Question: I just started learning opengl technology.
My program draw 2d isometric tiles and program output this:
Be unknown reasons black lines appear when two textures overlap or two textures touch.
Code example:
'''
typedef unsigned int ID;
class GraphicEngine {
public:
GraphicEngine();
~GraphicEngine();
void initShaders(const char* vertexShaderSource, const char* fragmentShaderSource);
void initRenderData(float vertices[], unsigned int size);
std::vector<ID> initTextures(std::vector<std::string>& paths);
void drawTextures(std::vector<ID> testuresIds);
private:
GraphicEngine(GraphicEngine&) = delete;
GraphicEngine(GraphicEngine&&) = delete;
GraphicEngine& operator=(const GraphicEngine& other) = delete;
private:
unsigned int VBO = 0;
unsigned int VAO = 0;
unsigned int EBO = 0;
unsigned int shaderProgram;
};
GraphicEngine::GraphicEngine() {
}
GraphicEngine::~GraphicEngine() {
glDeleteVertexArrays(1, &VAO);
glDeleteBuffers(1, &VBO);
glDeleteBuffers(1, &EBO);
}
void GraphicEngine::initShaders(const char* vertexShaderSource, const char* fragmentShaderSource) {
glEnable(GL_BLEND);
glBlendFunc(GL_SRC_ALPHA, GL_ONE_MINUS_SRC_ALPHA);
unsigned int vertexShader = glCreateShader(GL_VERTEX_SHADER);
unsigned int fragmentShader = glCreateShader(GL_FRAGMENT_SHADER);
shaderProgram = glCreateProgram();
glShaderSource(vertexShader, 1, &vertexShaderSource, NULL);
glCompileShader(vertexShader);
glShaderSource(fragmentShader, 1, &fragmentShaderSource, NULL);
glCompileShader(fragmentShader);
glAttachShader(shaderProgram, vertexShader);
glAttachShader(shaderProgram, fragmentShader);
glLinkProgram(shaderProgram);
}
void GraphicEngine::initRenderData(float vertices[], unsigned int size) {
unsigned int indices[] = {
0, 1, 3,
1, 2, 3
};
glGenVertexArrays(1, &VAO);
glGenBuffers(1, &VBO);
glGenBuffers(1, &EBO);
glBindVertexArray(VAO);
glBindBuffer(GL_ARRAY_BUFFER, VBO);
glBufferData(GL_ARRAY_BUFFER, size, vertices, GL_STATIC_DRAW);
glBindBuffer(GL_ELEMENT_ARRAY_BUFFER, EBO);
glBufferData(GL_ELEMENT_ARRAY_BUFFER, sizeof(indices), indices, GL_STATIC_DRAW);
glVertexAttribPointer(0, 3, GL_FLOAT, GL_FALSE, 5 * sizeof(float), (void*)0);
glEnableVertexAttribArray(0);
glVertexAttribPointer(1, 2, GL_FLOAT, GL_FALSE, 5 * sizeof(float), (void*)(3 * sizeof(float)));
glEnableVertexAttribArray(1);
}
std::vector<ID> GraphicEngine::initTextures(std::vector<std::string>& paths) {
std::vector<ID> ids(paths.size());
stbi_set_flip_vertically_on_load(true);
for (int i = 0; i < paths.size(); i++) {
unsigned int texture;
glGenTextures(1, &ids[i]);
glBindTexture(GL_TEXTURE_2D, ids[i]);
glTexParameteri(GL_TEXTURE_2D, GL_TEXTURE_WRAP_S, GL_CLAMP_TO_EDGE);
glTexParameteri(GL_TEXTURE_2D, GL_TEXTURE_WRAP_T, GL_CLAMP_TO_EDGE);
glTexParameteri(GL_TEXTURE_2D, GL_TEXTURE_MIN_FILTER, GL_LINEAR);
glTexParameteri(GL_TEXTURE_2D, GL_TEXTURE_MAG_FILTER, GL_LINEAR);
int width, height, nrChannels;
unsigned char* data = stbi_load(paths[i].c_str(), &width, &height, &nrChannels, STBI_rgb_alpha);
if (data)
{
glTexImage2D(GL_TEXTURE_2D, 0, GL_RGBA, width, height, 0, GL_RGBA, GL_UNSIGNED_BYTE, data);
glGenerateMipmap(GL_TEXTURE_2D);
}
stbi_image_free(data);
}
return ids;
}
void GraphicEngine::drawTextures(std::vector<ID> testuresIds) {
static bool ex = false;
for (auto testureId : testuresIds) {
for (int i = 0; i < 4; i++) {
glBindTexture(GL_TEXTURE_2D, testureId);
glm::mat4 transform = glm::mat4(1.0f);
transform = glm::translate(transform, glm::vec3(i * 0.6f + 0.0f, 0.0f, 0.0f));
glUseProgram(shaderProgram);
unsigned int transformLoc = glGetUniformLocation(shaderProgram, "transform");
glUniformMatrix4fv(transformLoc, 1, GL_FALSE, glm::value_ptr(transform));
glBindVertexArray(VAO);
glDrawElements(GL_TRIANGLES, 6, GL_UNSIGNED_INT, 0);
}
for (int i = 0; i < 4; i++) {
glBindTexture(GL_TEXTURE_2D, testureId);
glm::mat4 transform = glm::mat4(1.0f);
transform = glm::translate(transform, glm::vec3(i * 0.6f - 0.3f, -0.16f, 0.0f));
glUseProgram(shaderProgram);
unsigned int transformLoc = glGetUniformLocation(shaderProgram, "transform");
glUniformMatrix4fv(transformLoc, 1, GL_FALSE, glm::value_ptr(transform));
glBindVertexArray(VAO);
glDrawElements(GL_TRIANGLES, 6, GL_UNSIGNED_INT, 0);
}
}
const unsigned int SCR_WIDTH = 800;
const unsigned int SCR_HEIGHT = 600;
Window::Window():window(nullptr) {}
Window::~Window() {
glfwTerminate();
}
bool Window::initWindowResources() {
bool result = false;
if (glfwInit() == GLFW_TRUE) {
glfwWindowHint(GLFW_CONTEXT_VERSION_MAJOR, 3);
glfwWindowHint(GLFW_CONTEXT_VERSION_MINOR, 3);
glfwWindowHint(GLFW_OPENGL_PROFILE, GLFW_OPENGL_CORE_PROFILE);
window = glfwCreateWindow(SCR_WIDTH, SCR_HEIGHT, "LearnOpenGL", NULL, NULL);
if (window != nullptr) {
glfwMakeContextCurrent(window);
if (glfwSetFramebufferSizeCallback(window, <URL> {
glViewport(0, 0, width, height); }) == NULL) {
if (gladLoadGLLoader((GLADloadproc)glfwGetProcAddress)) {
result = true;
}
}
}
}
return result;
}
const char* vertexShaderSource =
"#version 330 core
"
"layout(location = 0) in vec3 aPos;
"
"layout(location = 1) in vec2 aTexCoord;
"
"out vec2 TexCoord;
"
"uniform mat4 transform;
"
"void main()
"
"{
"
" gl_Position = transform * vec4(aPos, 1.0);
"
" TexCoord = vec2(aTexCoord.x, aTexCoord.y);
"
"}
";
const char* fragmentShaderSource =
"#version 330 core
"
"out vec4 FragColor;
"
"in vec3 ourColor;
"
"in vec2 TexCoord;
"
"uniform sampler2D texture1;
"
"void main()
"
"{
"
" FragColor = texture(texture1, TexCoord);
"
"}
";
void Window::mainWindowLoop() {
graphicEngine.initShaders(vertexShaderSource, fragmentShaderSource);
std::vector<std::string> pathsTextures = { "C:\Users\Oleg\\Desktop\sea1.png" };
float vertices[] = {
// positions // colors // texture coords
-1.3f, 0.16f, 0.0f, 1.0f, 1.0f, // top right
-1.3f, -0.16f, 0.0f, 1.0f, 0.0f, // bottom right
-0.7f, -0.16f, 0.0f, 0.0f, 0.0f, // bottom left
-0.7f, 0.16f, 0.0f, 0.0f, 1.0f // top left
};
graphicEngine.initRenderData(vertices, sizeof(vertices));
std::vector<ID> idsTextures = graphicEngine.initTextures(pathsTextures);
while (!glfwWindowShouldClose(window))
{
glClearColor(1.0f, 1.0f, 1.0f, 1.0f);
glClear(GL_COLOR_BUFFER_BIT | GL_DEPTH_BUFFER_BIT);
graphicEngine.drawTextures(idsTextures);
glfwSwapBuffers(window);
glfwPollEvents();
}
}
int main()
{
Window window;
if (window.initWindowResources()) {
window.mainWindowLoop();
}
return 0;
}
'''
Png: <URL>Size png: 62x34 pixels, Transparent sprite, use prog to created png: piskelapp
Please, pvoide information about this issue: inforamtion about reasons of this issue and how to fix this issue.
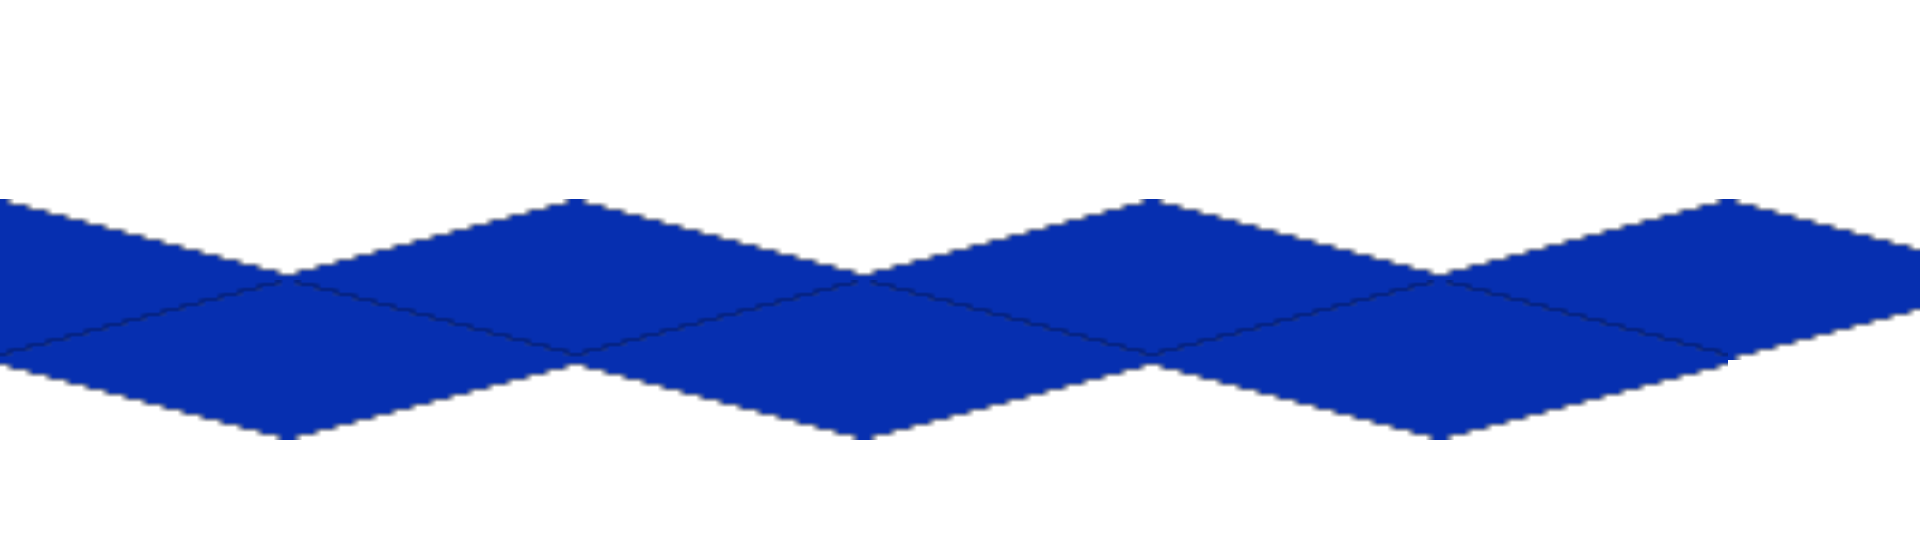
Answer: I was able to reproduce your issue. You are working with non-premultiplied alpha, this is known for producing undesirable results when rendering translucent images.
Take a look at this article: <URL>
Now, to solve your problem, first change your blend function to glBlendFunc(GL_ONE, GL_ONE_MINUS_SRC_ALPHA).
Second, stbi doesn't pre-multiply the alpha on load, you have to do it manually.
Each pixel is composed by 4 bytes, red, green, blue and alpha, on the 0-255 range. Convert each value to the normalized range (0.0f - 1.0f) by dividing by 255.0f, multiply r, g, and b by alpha, then multiply it back by 255.0f;